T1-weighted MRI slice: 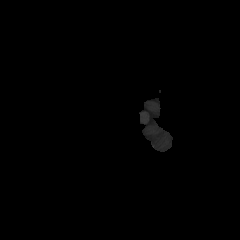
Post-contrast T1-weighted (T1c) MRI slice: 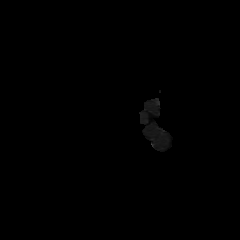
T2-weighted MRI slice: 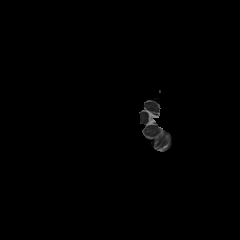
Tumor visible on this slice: no